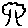
Label: tree